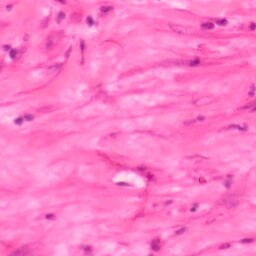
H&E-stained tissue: Colon